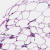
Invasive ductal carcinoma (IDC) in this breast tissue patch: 0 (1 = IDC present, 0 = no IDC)